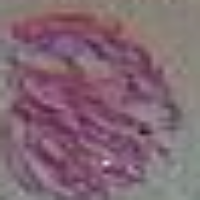
Label: prophase